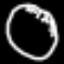
Label: clock